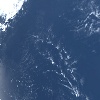
Label: water